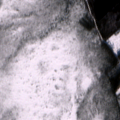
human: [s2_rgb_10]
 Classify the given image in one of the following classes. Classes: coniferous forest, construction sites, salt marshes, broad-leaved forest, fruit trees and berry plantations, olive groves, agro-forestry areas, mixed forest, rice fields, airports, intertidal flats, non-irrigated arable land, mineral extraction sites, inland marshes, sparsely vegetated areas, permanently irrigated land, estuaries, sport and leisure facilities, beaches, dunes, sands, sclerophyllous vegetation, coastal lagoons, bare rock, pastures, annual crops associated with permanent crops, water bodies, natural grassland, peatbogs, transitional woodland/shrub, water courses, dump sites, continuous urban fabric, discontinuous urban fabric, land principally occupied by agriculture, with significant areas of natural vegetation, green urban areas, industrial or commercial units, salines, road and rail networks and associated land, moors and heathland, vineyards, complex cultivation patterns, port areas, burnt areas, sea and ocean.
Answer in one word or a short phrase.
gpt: broad-leaved forest, coniferous forest, mixed forest, transitional woodland/shrub, peatbogs